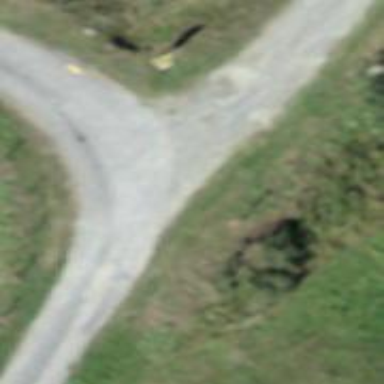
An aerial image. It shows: Guidepost providing information.